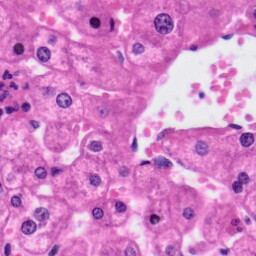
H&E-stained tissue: Liver